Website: lowes
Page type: delivery-shipping
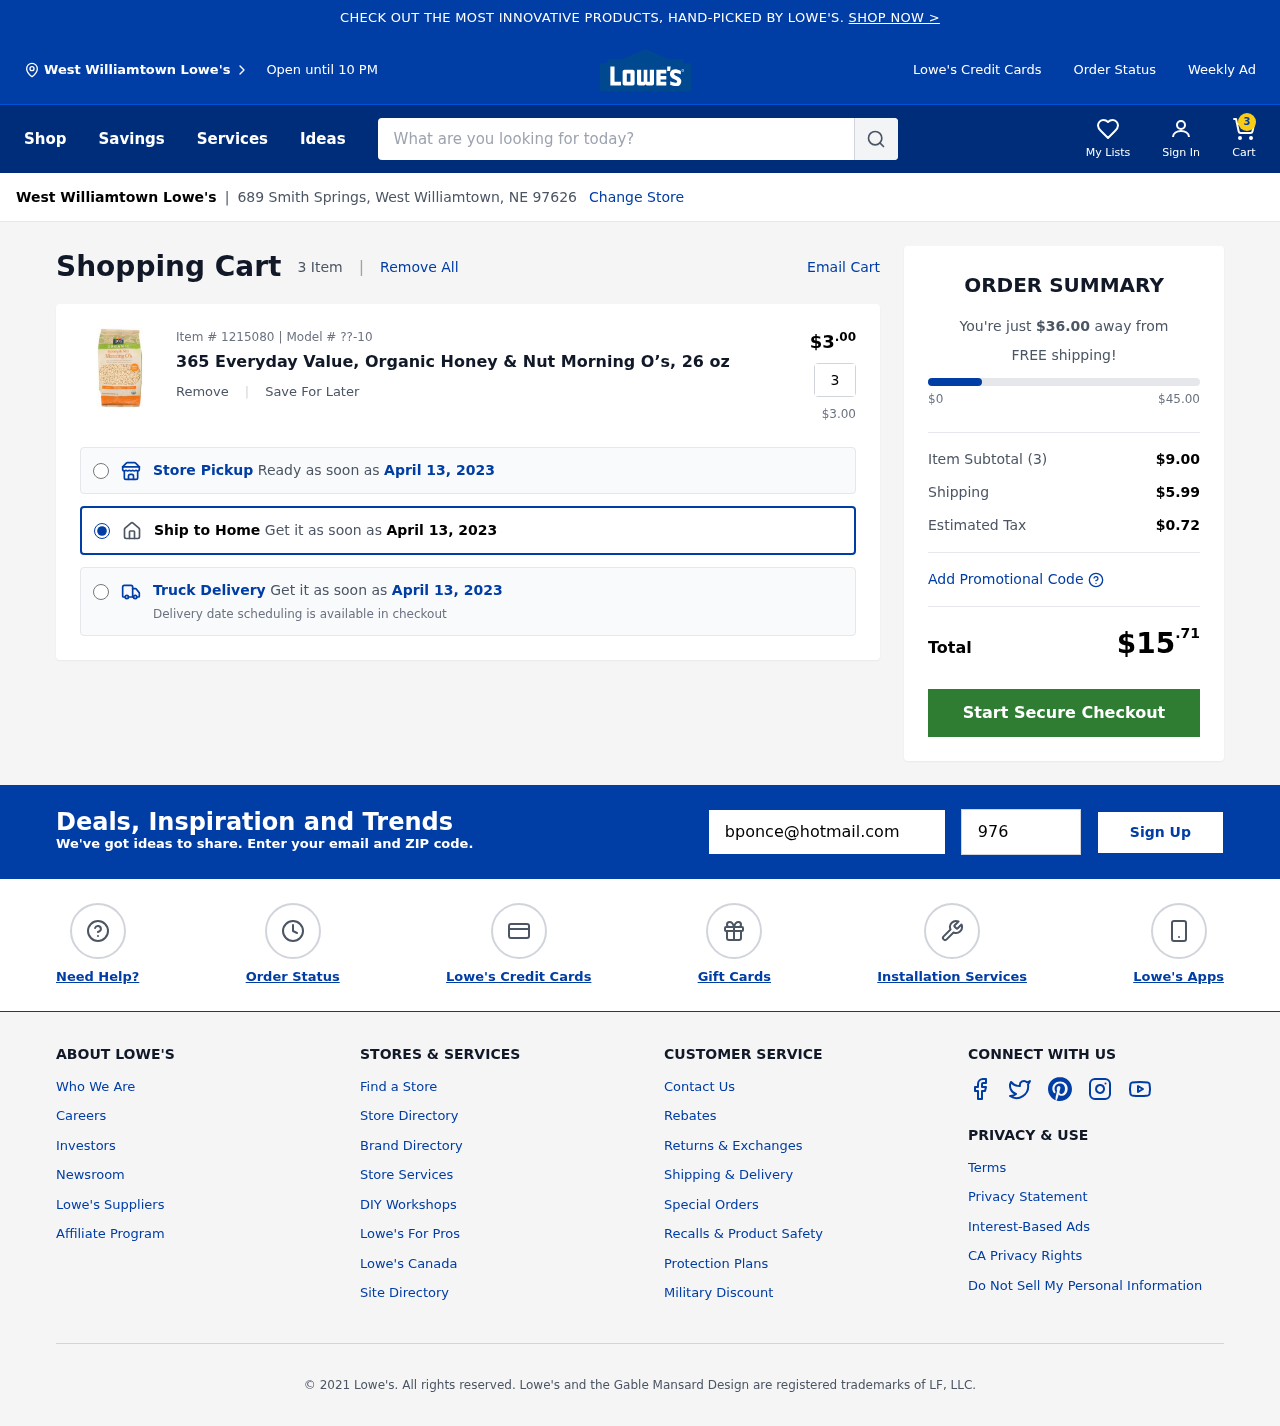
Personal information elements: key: PII_CITY
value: West Williamtown
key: PII_EMAIL
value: bponce@hotmail.com
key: PII_POSTCODE
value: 97626
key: PII_STREET
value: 689 Smith Springs
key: PII_CITY2
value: West Williamtown
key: PII_CITY_STATE_ZIP
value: West Williamtown, NE 97626
Product elements: key: PRODUCT1_NAME
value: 365 Everyday Value, Organic Honey & Nut Morning O’s, 26 oz
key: PRODUCT1_PRICE
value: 3
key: PRODUCT1_QUANTITY
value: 3
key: PRODUCT1_MODEL
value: ??-10
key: PRODUCT1_PRICE2
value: $3.00
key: PRODUCT1_ITEM_NUMBER
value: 1215080
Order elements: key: ORDER_NUM_ITEMS
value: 3
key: ORDER_DELIVERY_DATE
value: April 13, 2023
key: ORDER_DELIVERY_DATE2
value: April 13, 2023
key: ORDER_DELIVERY_DATE3
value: April 13, 2023
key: AMOUNT_TO_FREE_SHIPPING
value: $36.00
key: ORDER_SUBTOTAL
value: $9.00
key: ORDER_SHIPPING_COST
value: $5.99
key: ORDER_TAX
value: $0.72
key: ORDER_TOTAL
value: $15.71
Search elements: key: HEADER_SEARCH
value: What are you looking for today?